Field crop: maize
Growth stage: 1
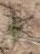
Species: salsola